Question: I need to merge the cells as shown in the picture:

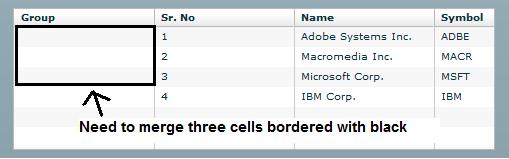
Answer: Flex (in my understanding) does not directly provide this. You have a few options.
Either way, you may need to arrange your data in a hierarchical model. (Parent with 3 children appears to describe your question)
The first option I see would involve directly declaring your data as hierarchical to the advanceddatagrid. If you search for hierarchical advanceddatagrid you should be able to find tutorials online.
Alternatively, you may desire to always have the data show, and not only when you expand the parent. In this case, you will still need the hierarchical model, but you will have to create a custom itemrenderer able to represent all of the children data for one parent object. (an itemrenderer with three labels in a VBox/VGroup would work for the example you've given)
If these don't help, or you would like more detail on one solution or the other, feel free to ask in a comment.
EDIT::
As an example of the itemrenderer, here's the source of a similar itemrenderer I've used. (mine only populates labels, but you should be able to extend it if you understand what it's doing)
'''
<VBox xmlns:mx="http://www.adobe.com/2006/mxml"
implements="mx.controls.listClasses.IDropInListItemRenderer"
width="100%" height="100%"
verticalGap="0" paddingTop="5" paddingBottom="5"
horizontalScrollPolicy="off"
horizontalAlign="center">
<mx:Script>
<![CDATA[
import mx.controls.Label;
import mx.controls.dataGridClasses.DataGridListData;
import mx.controls.listClasses.BaseListData;
private var _listData:BaseListData;
[Bindable("dataChange")]
// Define the getter method.
public function get listData():BaseListData
{
return _listData;
}
// Define the setter method,
public function set listData(value:BaseListData):void
{
_listData = value;
}
override public function set data(value:Object):void
{
removeAllChildren();
if (value != null)
{
var myListData:DataGridListData = DataGridListData(listData);
var lLabel1:Label = new Label();
var lLabel2:Label = new Label();
lLabel1.text = value[myListData.dataField][0];
lLabel1.percentWidth = 0;
addChild(lLabel1);
lLabel2.text = value[myListData.dataField][1];
lLabel2.percentWidth = 0;
addChild(lLabel2);
}
}
]]>
</mx:Script>
</VBox>
'''
I removed a lot of proprietary code, so if it doesn't make any sense let me know.
This is intended to be reusable, hence the value[myListData.dataField], but if you want you can easily make it a lot more specific by defining the fields yourself. This particular code expects the data in the following format, for example:
'''
value[field][0] = "text1";
value[field][1] = "text2";
'''
Object has:
'''
var field:Array = [];
field[0] = "text1";
field[1] = "text2";
'''